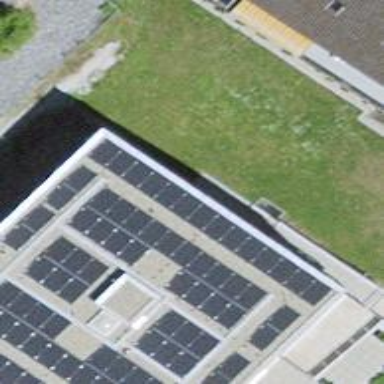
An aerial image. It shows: Small solar photovoltaic panel generator is producing electricity.